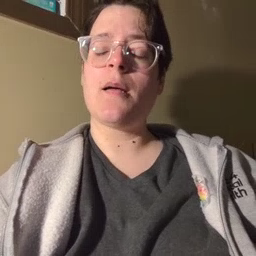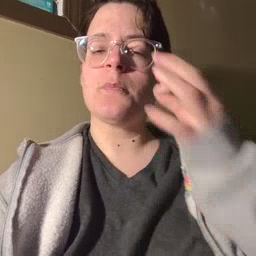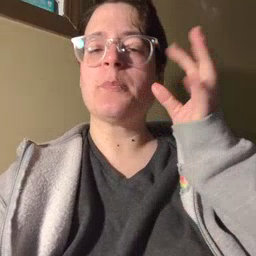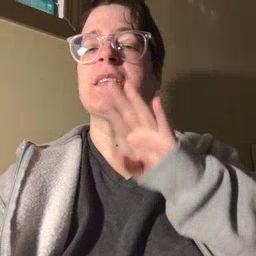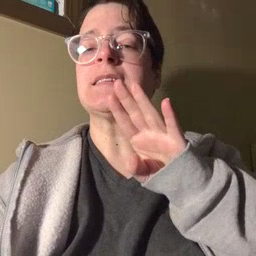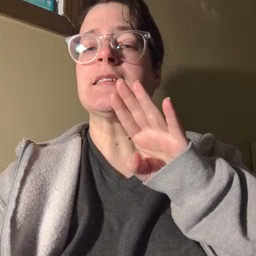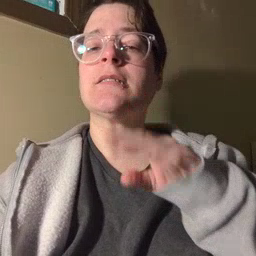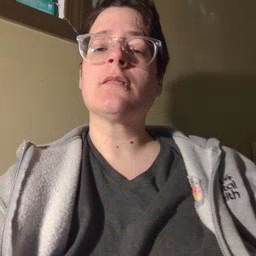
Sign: bee